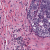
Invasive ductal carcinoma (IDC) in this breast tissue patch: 0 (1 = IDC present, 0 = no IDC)